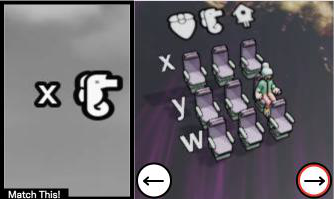
Task: seats
Answer: no